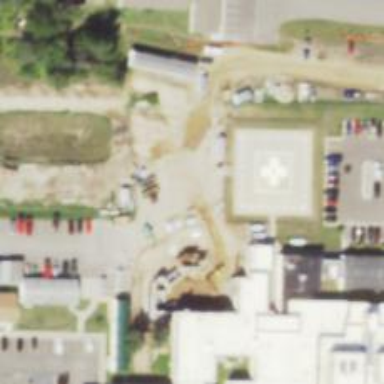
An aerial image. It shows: Healthcare facility identified as hospital.